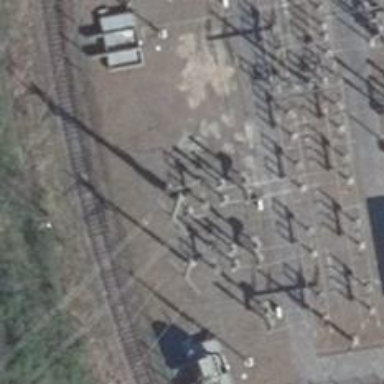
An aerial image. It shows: Power line in the image.